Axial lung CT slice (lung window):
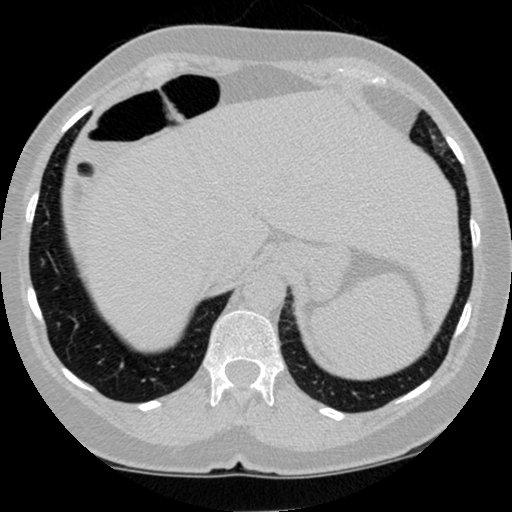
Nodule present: no